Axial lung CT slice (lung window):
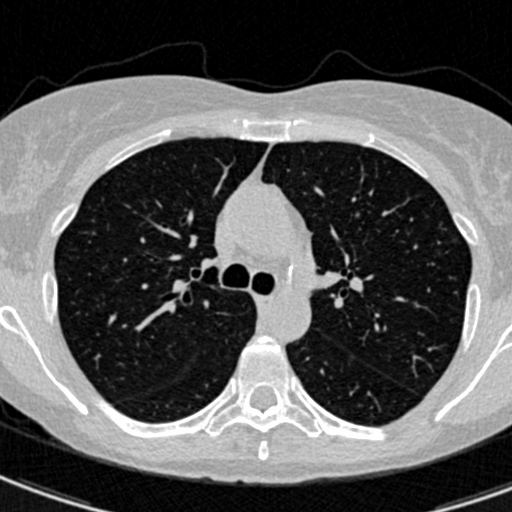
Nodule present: no